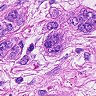
Metastatic tissue present: yes